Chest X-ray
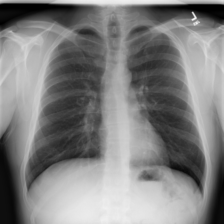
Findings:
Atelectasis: negative
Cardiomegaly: negative
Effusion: negative
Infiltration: negative
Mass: negative
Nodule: negative
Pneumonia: negative
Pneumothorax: negative
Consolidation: negative
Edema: negative
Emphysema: negative
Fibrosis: negative
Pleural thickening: negative
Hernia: negative